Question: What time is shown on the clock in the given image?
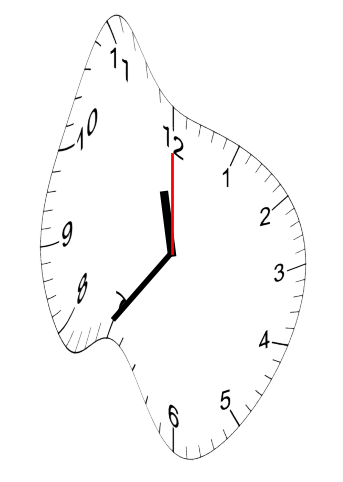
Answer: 11:36:00